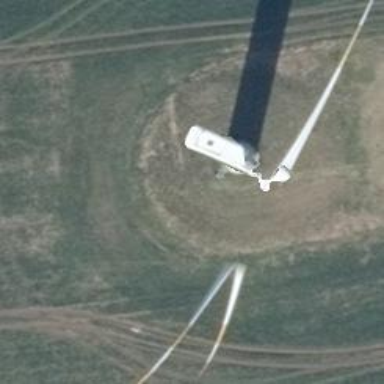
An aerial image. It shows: Wind power generator employing wind turbines.